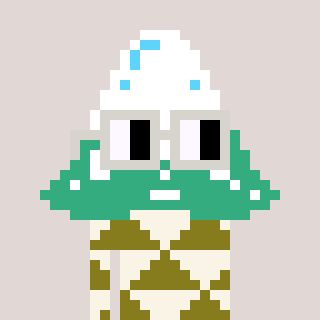
a pixel art character with square light gray glasses, a snowy mountain-shaped head and a gunk-colored body on a warm background